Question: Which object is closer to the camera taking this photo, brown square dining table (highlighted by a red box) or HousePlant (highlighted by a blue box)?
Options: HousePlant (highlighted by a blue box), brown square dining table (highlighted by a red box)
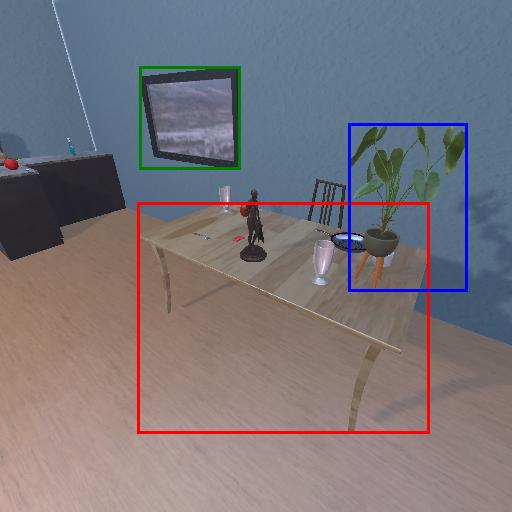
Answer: HousePlant (highlighted by a blue box)